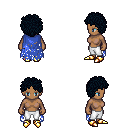
a pixel art fantasy rpg character, female body template, human, dark skin, blue tattered cape, white pants, raven curly afro hairstyle, gold boots, four views (front, back, left, right), 2x2 character sprite sheet, small pixel art, hard edges, no anti-aliasing